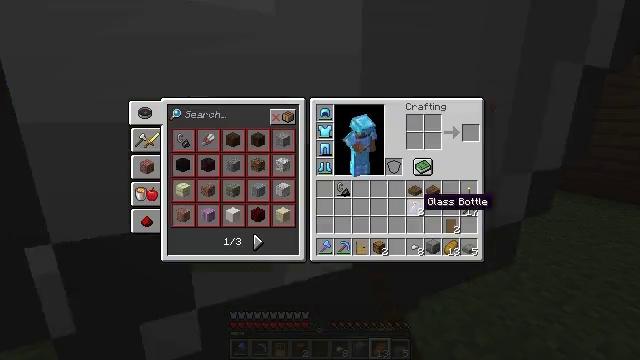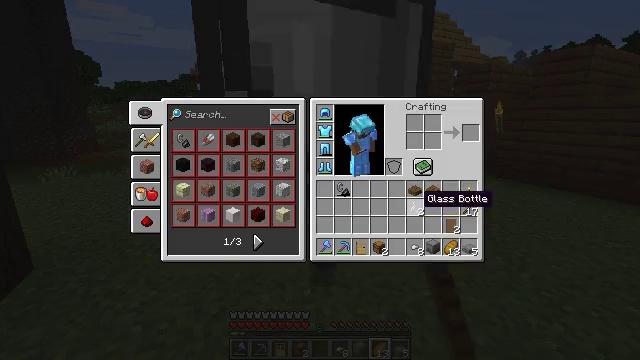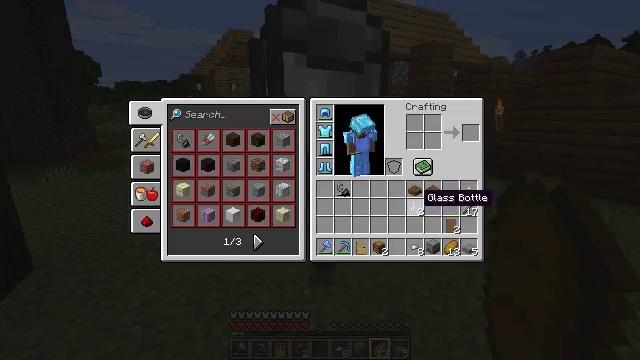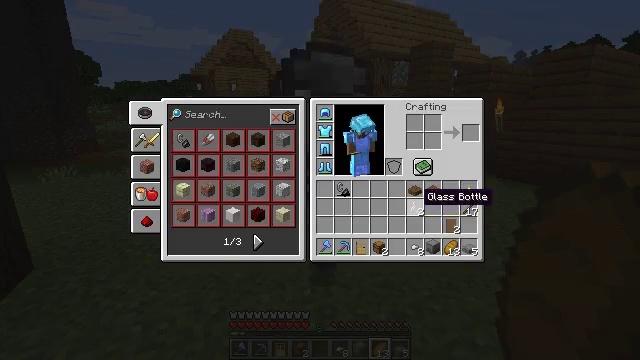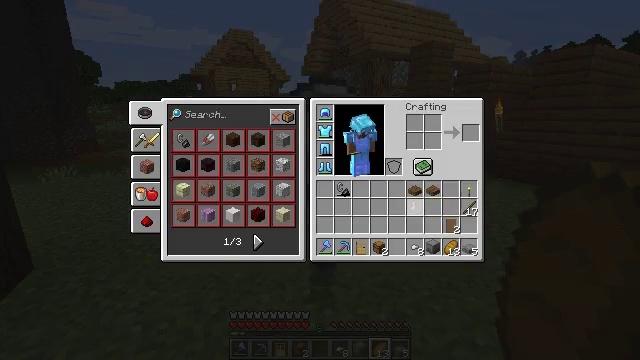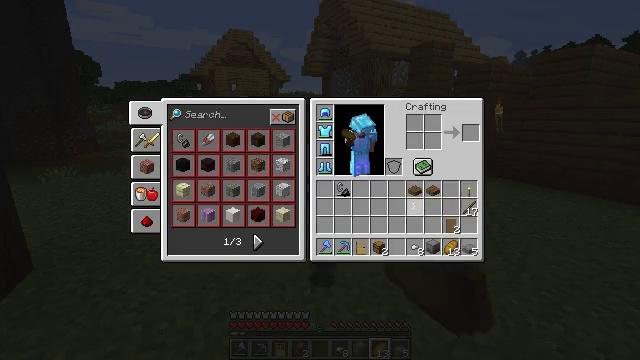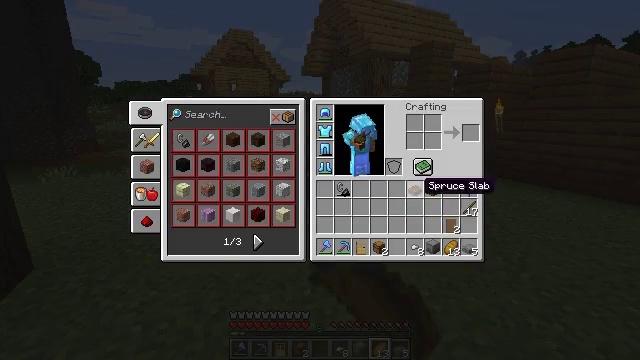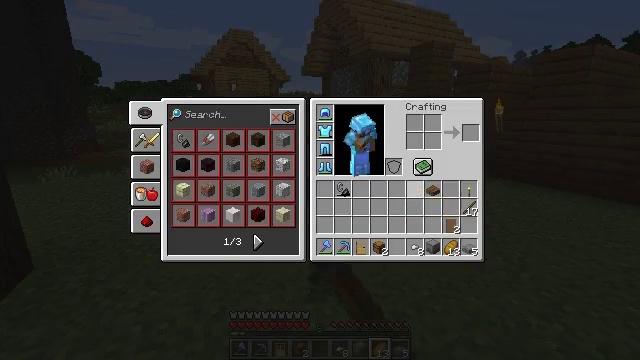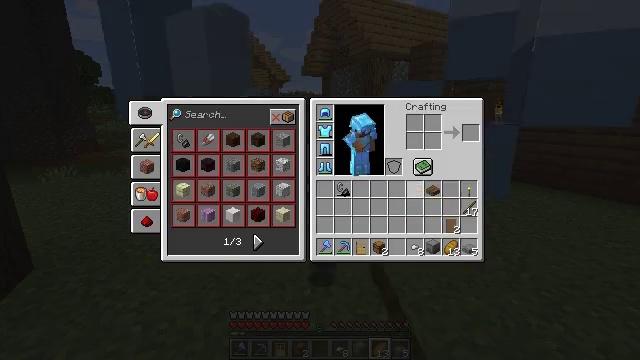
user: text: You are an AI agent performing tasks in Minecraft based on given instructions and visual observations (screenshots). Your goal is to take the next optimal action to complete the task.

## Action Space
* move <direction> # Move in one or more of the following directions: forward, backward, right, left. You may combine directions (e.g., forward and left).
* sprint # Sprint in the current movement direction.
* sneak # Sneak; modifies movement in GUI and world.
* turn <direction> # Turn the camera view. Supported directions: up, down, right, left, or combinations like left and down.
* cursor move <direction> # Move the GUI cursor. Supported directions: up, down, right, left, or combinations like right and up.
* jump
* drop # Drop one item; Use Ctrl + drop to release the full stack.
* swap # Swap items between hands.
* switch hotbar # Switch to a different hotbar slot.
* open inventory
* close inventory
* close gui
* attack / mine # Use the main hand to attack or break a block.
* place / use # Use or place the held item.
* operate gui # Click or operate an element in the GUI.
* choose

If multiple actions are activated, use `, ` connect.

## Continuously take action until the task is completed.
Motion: motion action
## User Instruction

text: Drop a glass bottle.
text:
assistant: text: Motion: sprint, open gui
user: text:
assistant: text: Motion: sprint
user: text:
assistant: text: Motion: sprint
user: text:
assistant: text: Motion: sprint, drop
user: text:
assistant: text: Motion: sprint, drop
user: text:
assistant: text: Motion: sprint
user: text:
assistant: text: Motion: sprint, drop
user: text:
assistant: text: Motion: sprint, drop
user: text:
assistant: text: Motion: sprint, drop